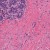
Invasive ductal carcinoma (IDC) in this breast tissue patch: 0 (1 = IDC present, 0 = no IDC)